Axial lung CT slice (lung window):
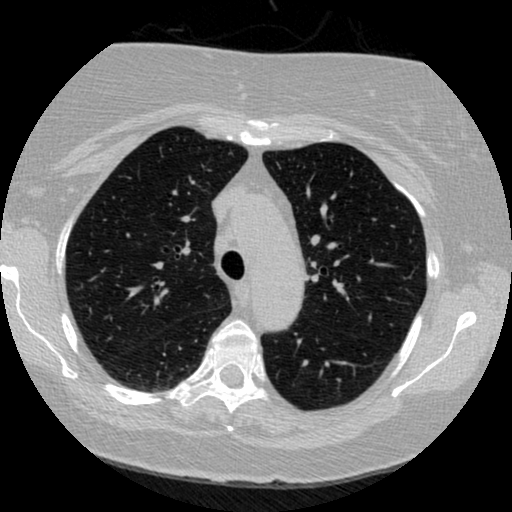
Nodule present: no